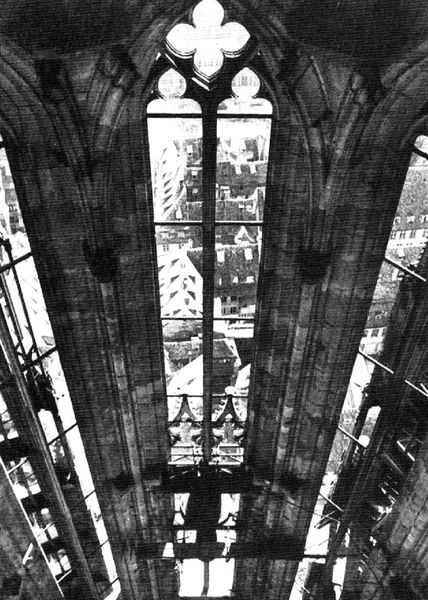
Titel: Straßburger Münster
Standort: Straßburg (EU - F)
Schlagwörter: weiß, kirchturm, stadt, blume, fenster, glas, grau, licht, säule, ausblick, häuser, kirche, turm, enge, dächer, tiefe, steinmetz, foto, oben, gerüst, dom, schwalben, mauerwerk, schwarzweiss, münster, gotisch, gothik, schwar, glocken, mamor, baustelle, fensterrose, schwindel